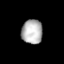
Tissue: lung
Cell type: Fibroblasts
Senescence score: 0.751
Nuclear area (px): 499
Mean DAPI intensity: 180.126